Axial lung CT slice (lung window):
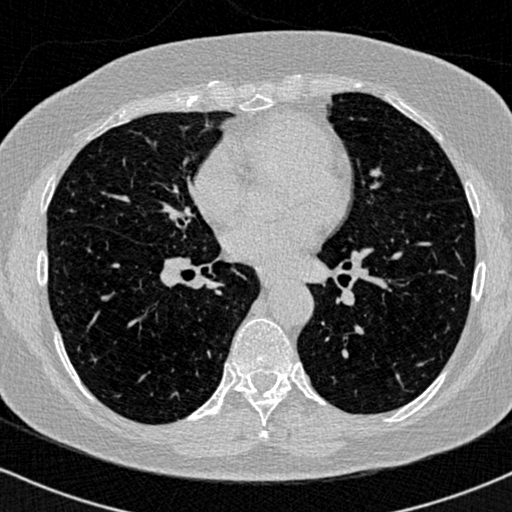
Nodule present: no